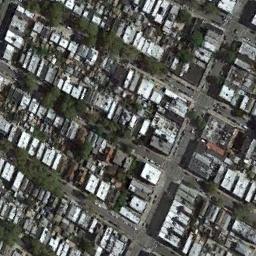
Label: dense_residential